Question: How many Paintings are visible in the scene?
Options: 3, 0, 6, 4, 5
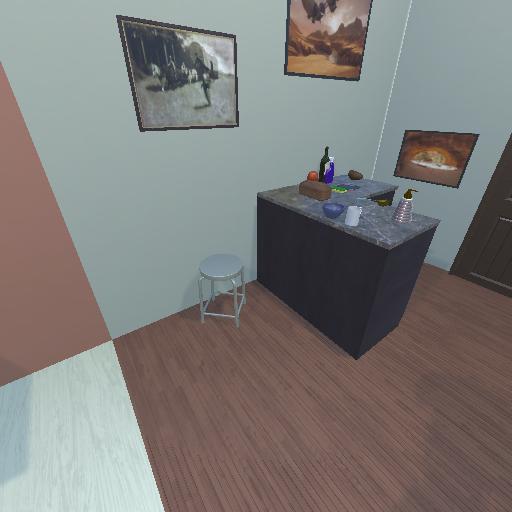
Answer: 3